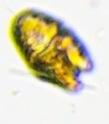
Label: Akashiwo